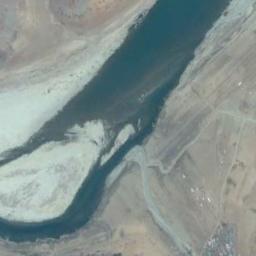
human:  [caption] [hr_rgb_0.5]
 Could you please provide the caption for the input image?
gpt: The river goes through the bareland .

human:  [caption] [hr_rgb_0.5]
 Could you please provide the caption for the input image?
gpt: A broad turquoise river with sandbanks on the river, White sandy lands by the river, And yellow-brown ground on both sides of the bank .

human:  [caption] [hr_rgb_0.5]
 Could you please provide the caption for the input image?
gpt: There are huge stones in the river .

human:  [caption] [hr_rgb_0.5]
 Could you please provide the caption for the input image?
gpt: The dark green river with a channel bar goes through the wasteland .

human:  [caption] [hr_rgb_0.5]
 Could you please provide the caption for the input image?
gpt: There are white sand and brown bare land near the river .